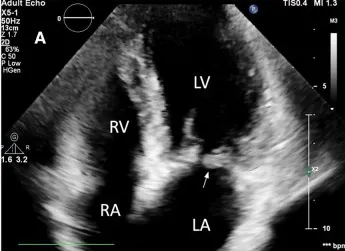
Still-frame images of the mitral and pulmonary valves on TTE (A,B) TTE apical four-chamber and parasternal long axis views revealed a well-circumscribed, sessile mass with heterogeneous echotexture which was firmly attached to the atrial side of the posterior leaflet of the mitral valve (white arrow). The mitral valve leaflets were thickened.
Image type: radiology (ultrasound)